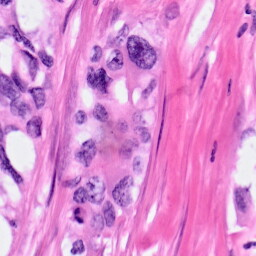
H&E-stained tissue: Pancreatic